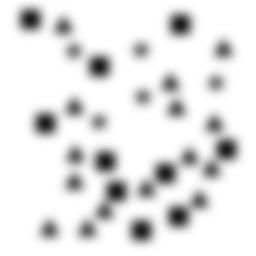
Squares: 10
Triangles: 15
Stars: 5
Total shapes: 30